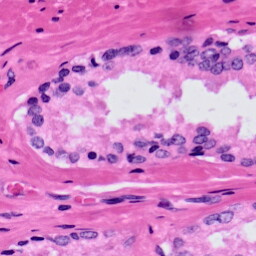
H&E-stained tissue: Prostate